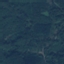
Land use / land cover: Forest